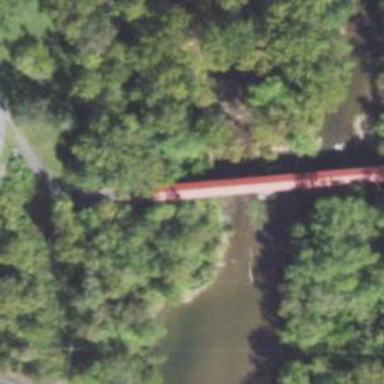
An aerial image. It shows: Covered bridge over unclassified road.